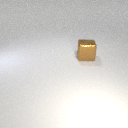
large brown metal cube